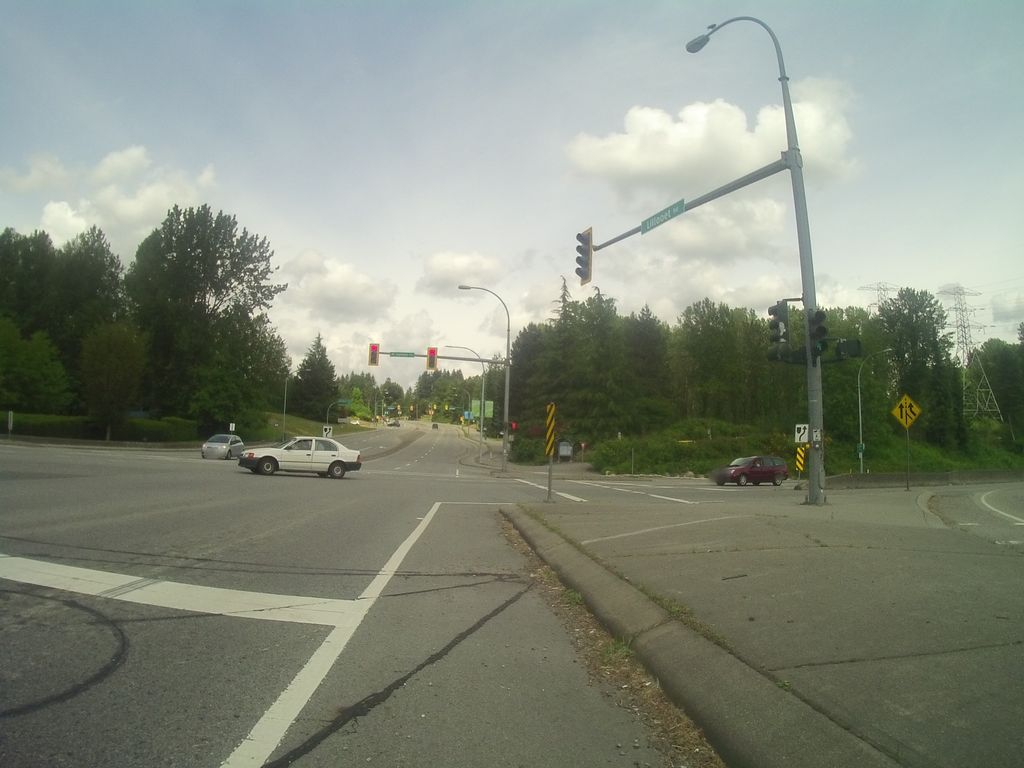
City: vancouver